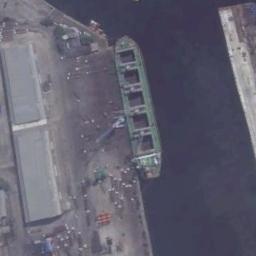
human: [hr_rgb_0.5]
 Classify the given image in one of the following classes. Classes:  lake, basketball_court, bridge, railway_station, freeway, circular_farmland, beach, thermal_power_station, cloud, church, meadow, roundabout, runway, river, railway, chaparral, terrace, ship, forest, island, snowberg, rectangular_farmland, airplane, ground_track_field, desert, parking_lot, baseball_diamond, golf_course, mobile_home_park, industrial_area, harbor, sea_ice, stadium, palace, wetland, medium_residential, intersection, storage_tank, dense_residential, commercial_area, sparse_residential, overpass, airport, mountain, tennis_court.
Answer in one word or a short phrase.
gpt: ship